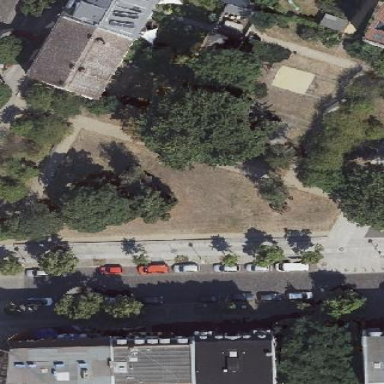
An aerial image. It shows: Park.